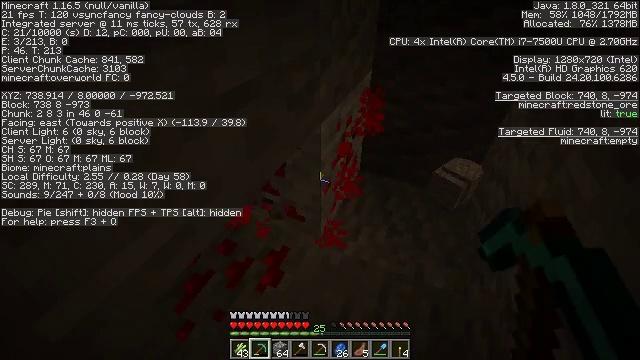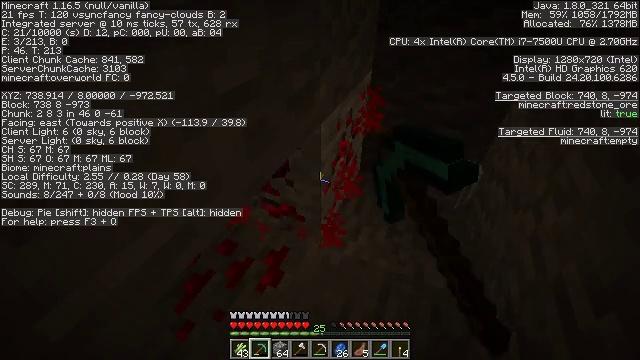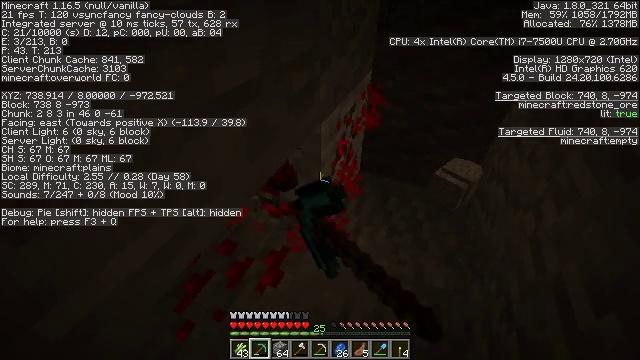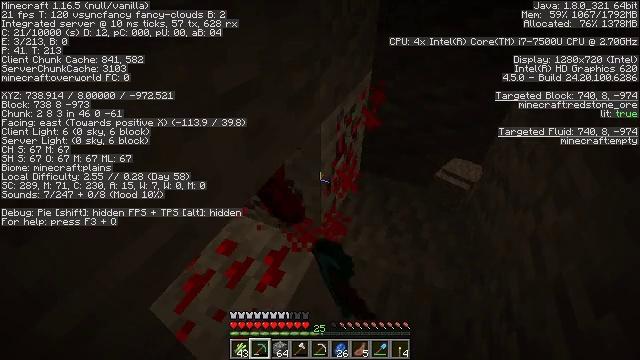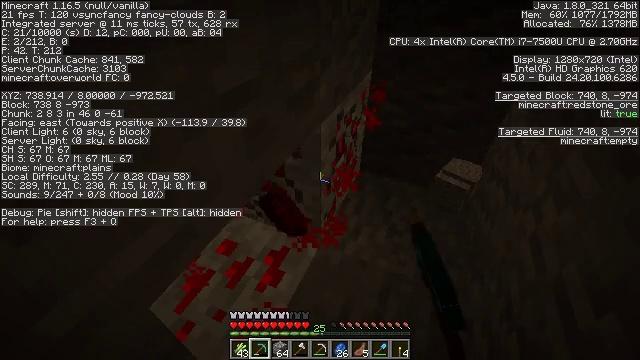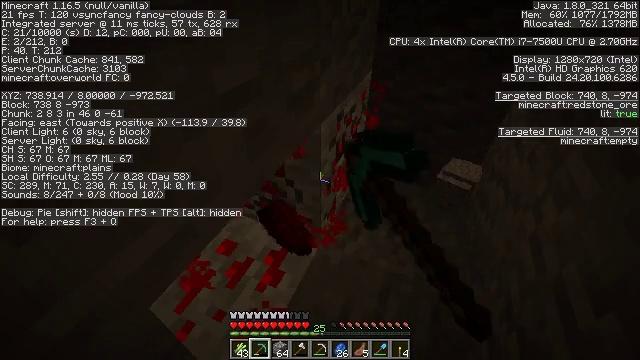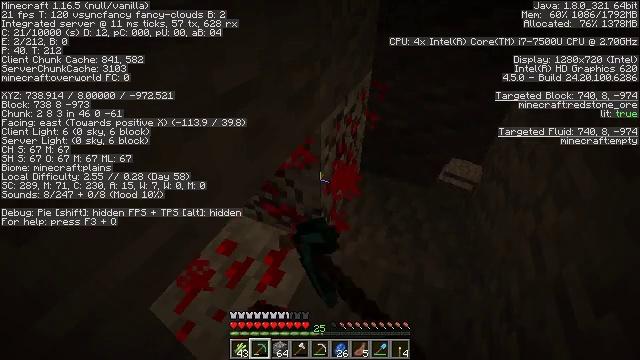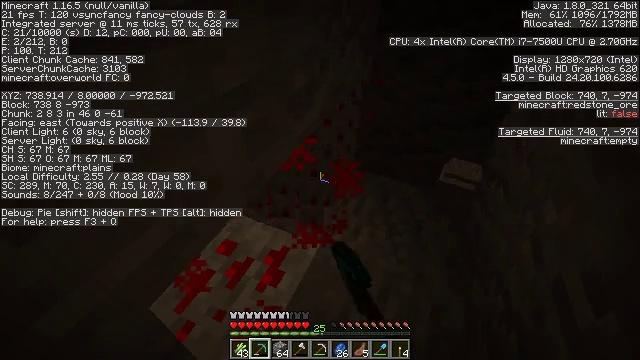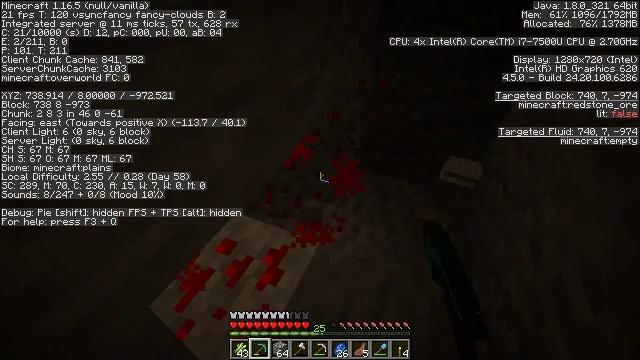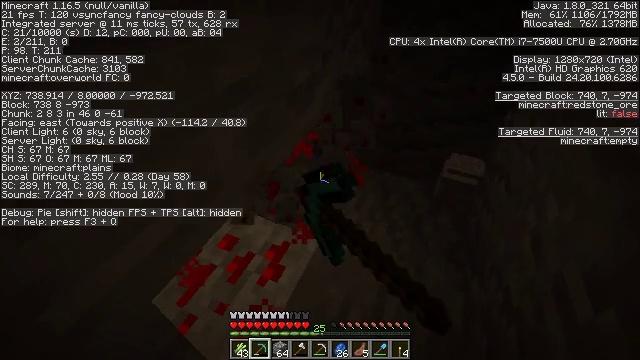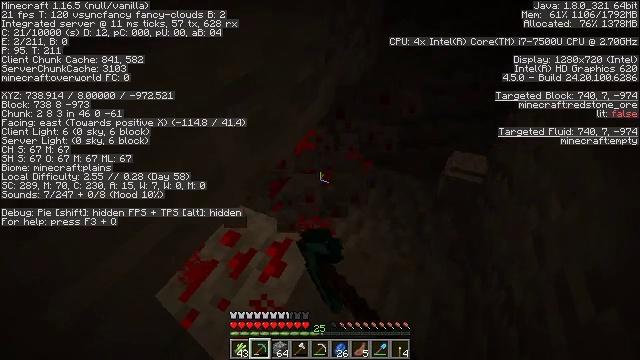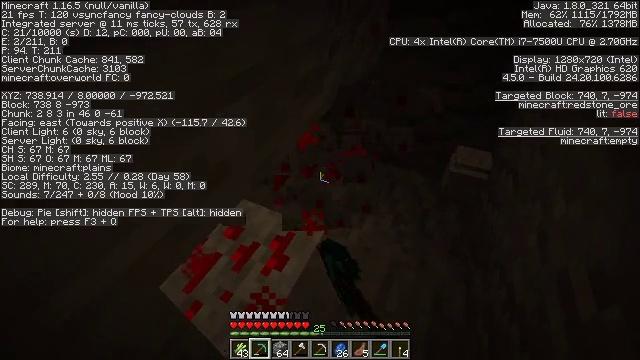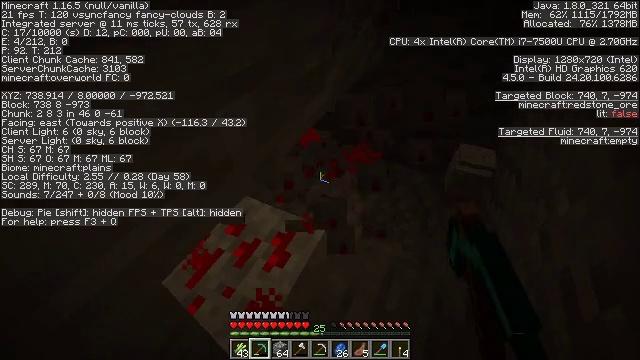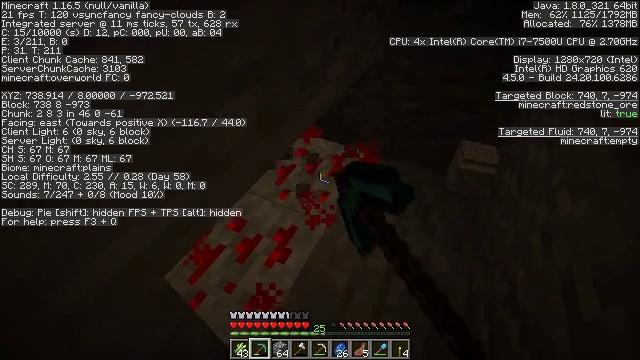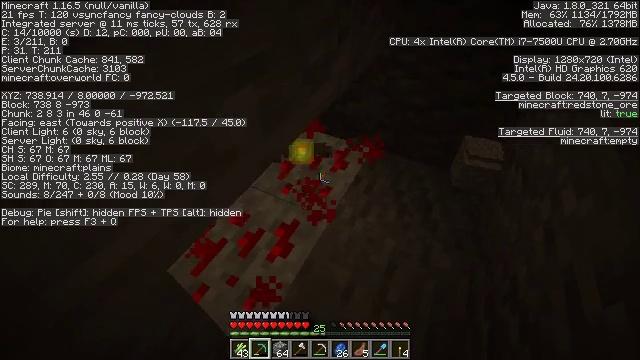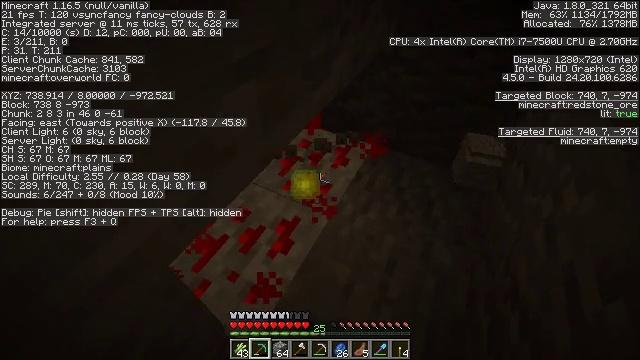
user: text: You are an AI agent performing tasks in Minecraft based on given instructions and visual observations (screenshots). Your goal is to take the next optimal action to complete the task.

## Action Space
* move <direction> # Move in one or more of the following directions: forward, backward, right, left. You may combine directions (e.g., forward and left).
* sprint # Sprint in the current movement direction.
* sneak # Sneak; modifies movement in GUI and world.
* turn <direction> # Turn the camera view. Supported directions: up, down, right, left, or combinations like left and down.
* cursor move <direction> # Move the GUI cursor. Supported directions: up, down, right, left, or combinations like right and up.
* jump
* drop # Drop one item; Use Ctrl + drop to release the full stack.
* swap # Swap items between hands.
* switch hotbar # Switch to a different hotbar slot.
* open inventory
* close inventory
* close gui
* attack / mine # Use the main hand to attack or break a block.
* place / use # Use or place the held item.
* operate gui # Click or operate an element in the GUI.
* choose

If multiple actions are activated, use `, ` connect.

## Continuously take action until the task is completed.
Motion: motion action
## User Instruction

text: Mining redstone ore releases redstone dust.
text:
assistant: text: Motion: attack / mine
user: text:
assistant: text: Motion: attack / mine
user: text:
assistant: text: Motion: attack / mine
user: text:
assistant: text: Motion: attack / mine
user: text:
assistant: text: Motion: attack / mine
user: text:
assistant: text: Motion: attack / mine
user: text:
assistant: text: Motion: attack / mine
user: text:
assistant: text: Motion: attack / mine
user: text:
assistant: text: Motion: attack / mine
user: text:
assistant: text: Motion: attack / mine
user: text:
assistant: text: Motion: turn down, attack / mine
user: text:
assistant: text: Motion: attack / mine
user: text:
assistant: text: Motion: attack / mine
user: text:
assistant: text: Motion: turn down, attack / mine
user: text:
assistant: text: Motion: attack / mine
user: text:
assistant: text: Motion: attack / mine
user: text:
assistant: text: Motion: attack / mine
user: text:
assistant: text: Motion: attack / mine
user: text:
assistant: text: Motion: attack / mine
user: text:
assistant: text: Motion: attack / mine
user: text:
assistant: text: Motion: attack / mine
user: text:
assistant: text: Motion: attack / mine
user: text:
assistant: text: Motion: attack / mine
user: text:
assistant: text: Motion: attack / mine
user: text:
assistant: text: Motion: attack / mine
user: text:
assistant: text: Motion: turn left, attack / mine
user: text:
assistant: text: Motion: attack / mine
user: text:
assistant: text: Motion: attack / mine
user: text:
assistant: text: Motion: attack / mine
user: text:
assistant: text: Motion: attack / mine